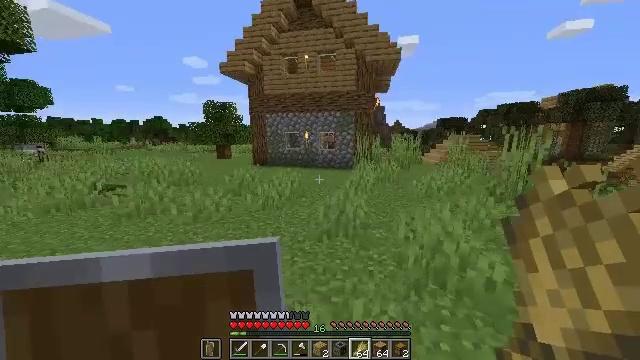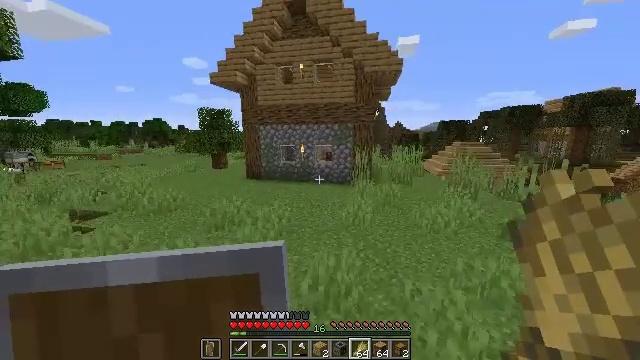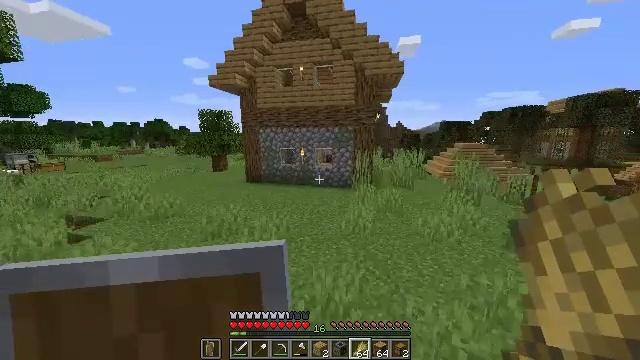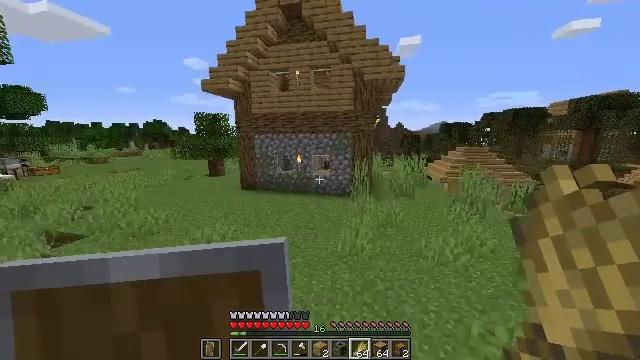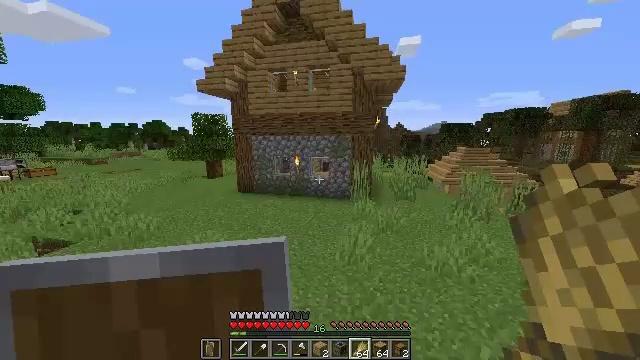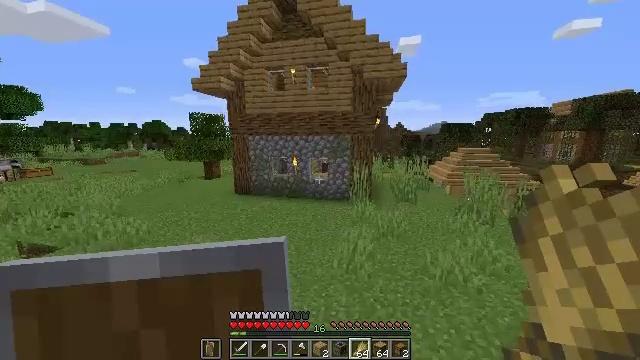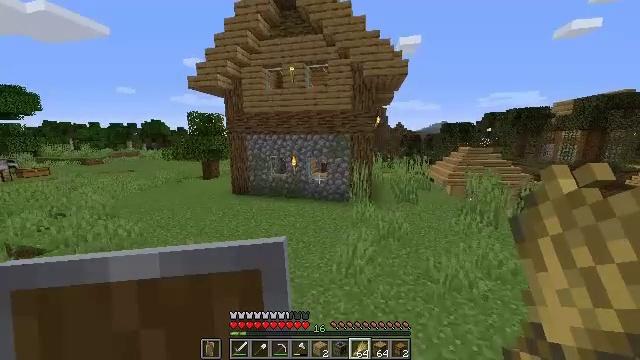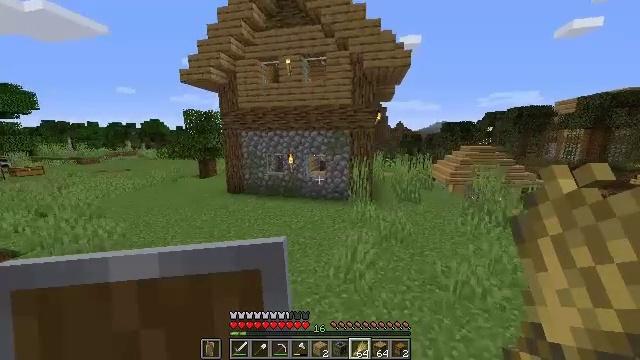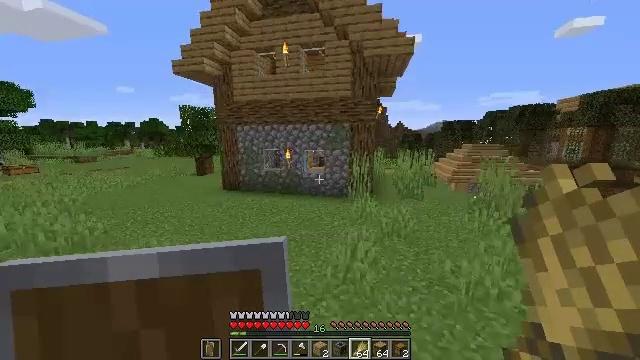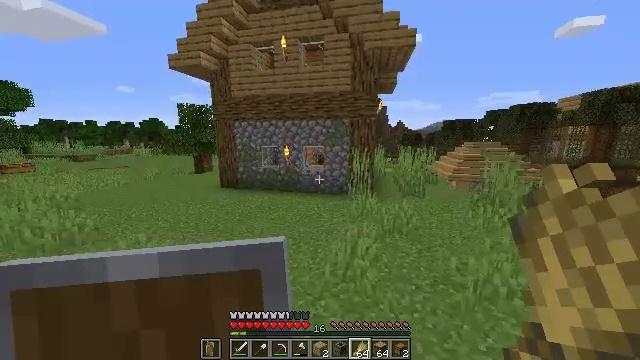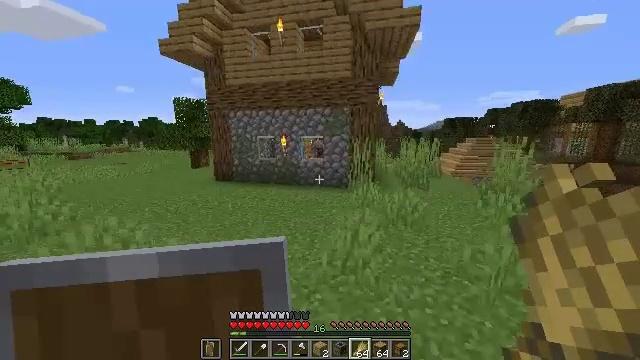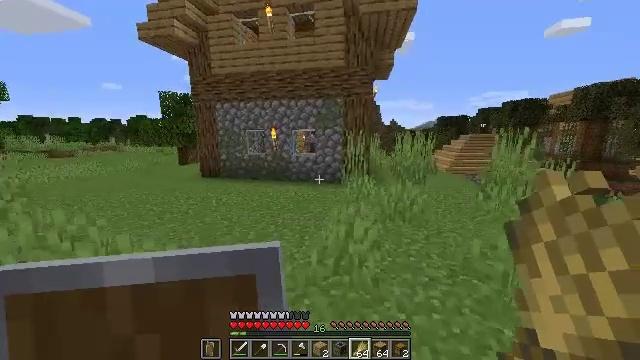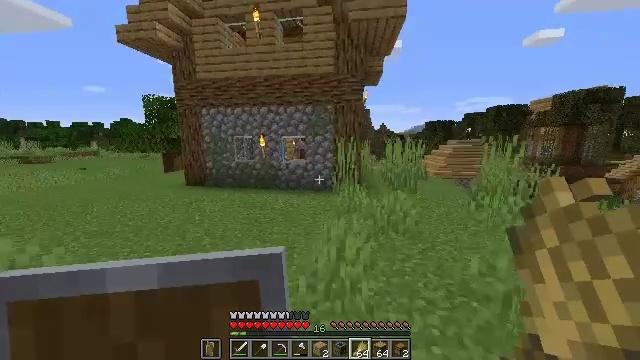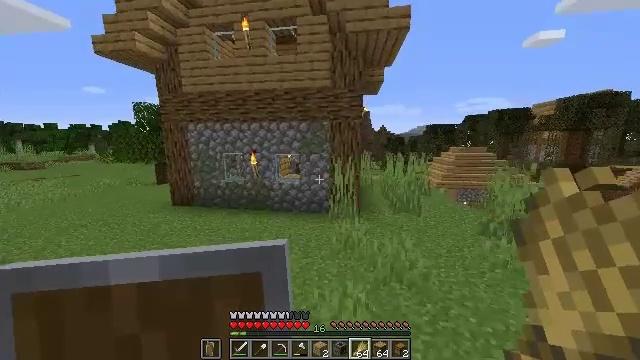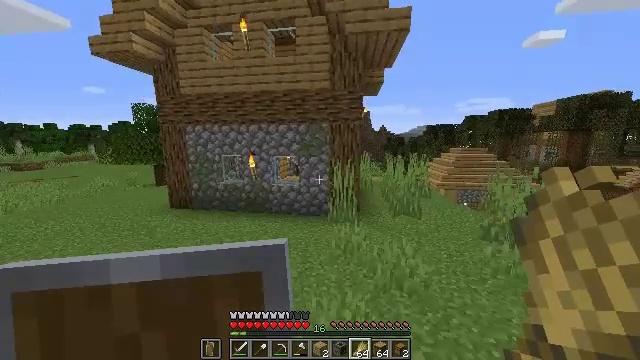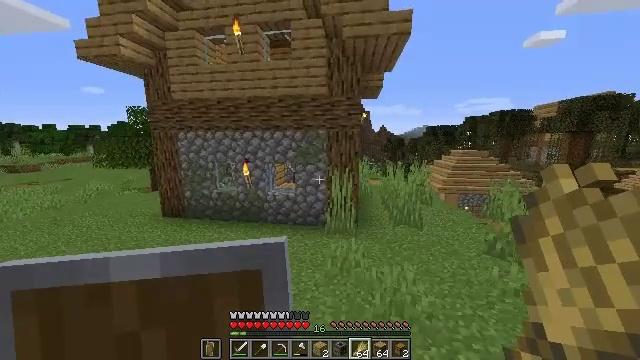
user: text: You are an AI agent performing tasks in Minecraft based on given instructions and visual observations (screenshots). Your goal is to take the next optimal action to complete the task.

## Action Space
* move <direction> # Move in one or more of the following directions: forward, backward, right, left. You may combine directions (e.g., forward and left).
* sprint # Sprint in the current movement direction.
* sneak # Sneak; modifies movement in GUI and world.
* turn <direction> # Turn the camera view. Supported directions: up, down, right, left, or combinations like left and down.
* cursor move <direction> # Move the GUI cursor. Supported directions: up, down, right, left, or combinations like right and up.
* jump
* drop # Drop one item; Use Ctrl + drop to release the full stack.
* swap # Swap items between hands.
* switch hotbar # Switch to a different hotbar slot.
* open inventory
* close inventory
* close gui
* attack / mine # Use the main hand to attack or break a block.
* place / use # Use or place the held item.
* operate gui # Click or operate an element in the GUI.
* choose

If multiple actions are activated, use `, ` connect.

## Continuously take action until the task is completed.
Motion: motion action
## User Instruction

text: Collect the oak planks from the structure.
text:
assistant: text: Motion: move forward and move right, jump
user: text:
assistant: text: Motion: move forward, jump
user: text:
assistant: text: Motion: move forward, jump
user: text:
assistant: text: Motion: move forward, jump
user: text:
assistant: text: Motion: move forward, jump
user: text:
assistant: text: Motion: move forward, jump
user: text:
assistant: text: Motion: move forward, jump
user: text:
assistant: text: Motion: move forward, jump
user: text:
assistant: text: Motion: move forward, jump
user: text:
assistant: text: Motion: move forward, jump
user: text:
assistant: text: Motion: move forward, turn right, jump
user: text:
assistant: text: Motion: move forward and move right, turn right and up, jump
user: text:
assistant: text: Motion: move forward and move right, jump
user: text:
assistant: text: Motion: move forward and move right, jump
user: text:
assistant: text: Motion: move forward and move right, jump
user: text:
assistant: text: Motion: move forward and move right, jump
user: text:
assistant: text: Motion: move forward and move right, jump
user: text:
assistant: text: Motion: move forward and move right, jump
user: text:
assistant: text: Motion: move forward and move right, jump
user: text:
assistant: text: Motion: move forward and move right, jump
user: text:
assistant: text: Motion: move forward and move right, jump
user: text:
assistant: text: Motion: move forward and move right, jump
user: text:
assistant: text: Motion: move forward and move right, jump
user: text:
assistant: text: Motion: move forward and move right, turn left, jump
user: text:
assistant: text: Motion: move forward, turn left, jump
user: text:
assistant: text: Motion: move forward, turn left, jump
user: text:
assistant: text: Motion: move forward, turn left, jump
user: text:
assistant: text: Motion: move forward, turn left, jump
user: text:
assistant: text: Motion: move forward, jump
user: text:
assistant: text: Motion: move forward, jump